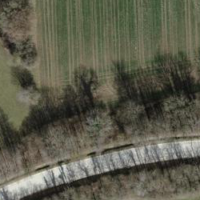
EUNIS habitat code: 55
Species observed at this site:
Primula veris